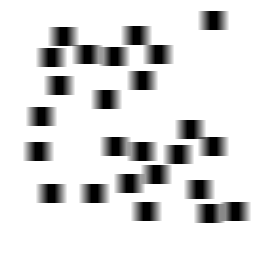
Squares: 25
Triangles: 0
Stars: 0
Total shapes: 25